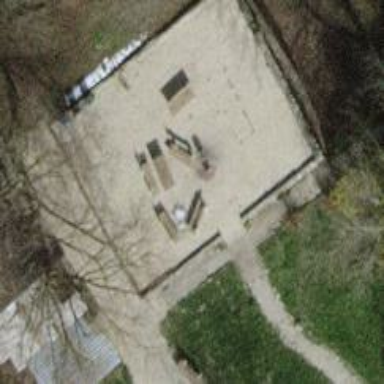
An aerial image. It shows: BBQ amenity.